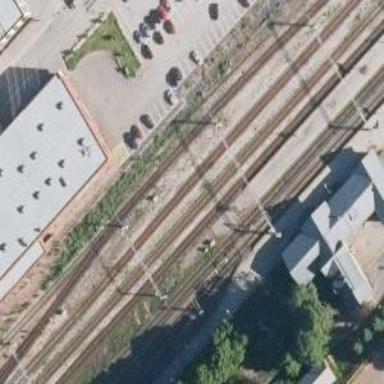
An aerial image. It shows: Railway crossing with saltire marking.